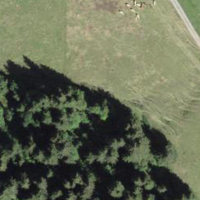
EUNIS habitat code: 43
Species observed at this site:
Phylloscopus collybita
Turdus philomelos
Erithacus rubecula
Turdus pilaris
Prunella modularis
Phoenicurus ochruros
Garrulus glandarius
Turdus viscivorus
Fringilla coelebs
Rumex alpinus
Turdus torquatus